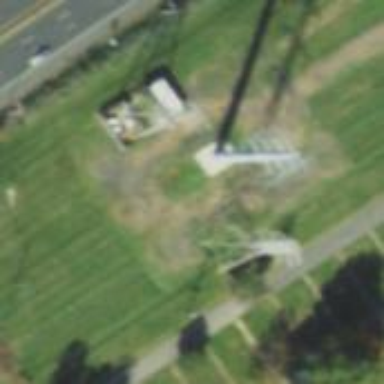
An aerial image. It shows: Lattice structure tower.